Question: I am coding the derivation of a Dirichlet-Multinomial posterior in a paper that I've read and I am having trouble getting the distribution to sum to 1. Here is the code in its unsimplified form:
'''
def pcn(X, n, N, c, alpha):
pnc = np.math.factorial(np.sum([n[i] for i in range(len(n))]))/ np.product([np.math.factorial(n[i]) for i in range(len(n))])* np.product([c[i]**n[i] for i in range(len(n))])
pc = G(len(X)*alpha)/ np.product([G(alpha) for i in range(len(n)) if i in X])* np.product([(c[i])**(alpha - 1) for i in range(len(n)) if i in X])
pn = np.math.factorial(N)/ np.product([np.math.factorial(n[i]) for i in range(len(n)) if i in X])* G(len(X)*alpha)/ G(len(X)*alpha + N)* np.product([G(alpha + n[i])/G(alpha) for i in range(len(n)) if i in X])
return pnc
'''
which I've simplified here removing the parts that get divided out:
'''
def pcns(X, n, N, c, alpha):
pnc = np.product([c[i]**n[i] for i in range(len(n))])
pc = np.product([(c[i])**(alpha - 1) for i in range(len(n))])/ np.product([G(alpha) for i in range(len(n))])
pn = np.product([G(alpha + n[i])/G(alpha) for i in range(len(n))])/ G(len(X)*alpha + N)
return pnc * pc / pn
'''
I set the input variables and initialize the array of c to input:
'''
X = [0,1]
n = [6.0, 3.0]
N = sum(n)
alpha = 20
c = np.linspace(0, 1, 1000)
'''
and then I iterate over c and evaluate my posterior function at each c and plot:
'''
dist = []
for i in c:
dist.append(pcns(X, n, N, [i, 1-i], alpha))
plt.plot(c,dist)
'''

The value I get when I sum over 'dist' is 999 or 'len(c) - 1'. Would anyone happen to know why it doesn't some to 1?
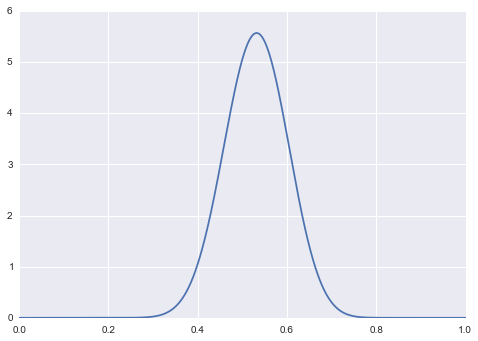
Answer: tl;dr: you're computing a discrete approximation to a definite integral and forgot to multiply the pieces by dx ~= delta_x.
---
Even if this were a correctly normalized probability distribution, why should 'dist' to 1? Since we don't have 'G' I can't reproduce exactly your results, so let's consider a simple Gaussian instead. We can set the mean to 0.5 and the stddev to something small, so that the range from 0 to 1 should contain most of the probability:
'''
>>> import scipy.stats
>>> c = np.linspace(0, 1, 1000)
>>> p = scipy.stats.norm(0.5,0.02).pdf(c)
>>> sum(p)
999.00000000000045
'''
And there's that 999 again. But again, why this be 1? The quantity which should be one is the total integrated . Here we're just taking values of the probability distribution function at some points and adding them together.
Easier example: we know the definite integral of x^2 from 0 to 1 is 1/3, but
'''
>>> x = np.linspace(0, 1, 1000)
>>> sum(x**2)
333.50016683350009
'''
when really we want something more like (crude rectangular approximation, a little above the desired answer because we're including a contribution from the x=1 point and that box is actually out of the integral region):
'''
>>> sum(x**2) * (x[1]-x[0])
0.3338340008343344
'''
Or in your previous situation
'''
>>> sum(p) * (c[1]-c[0])
1.0000000000000004
'''
Note that here we can write '* (c[1]-c[0])' because 'c' is equally-spaced and so every "dx" in 'Int(p(x) dx) ~= sum(p[x] * delta_x)' is the same. In general we'd want something more like 'sum(p[:-1] * np.diff(c))'.